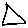
Label: triangle